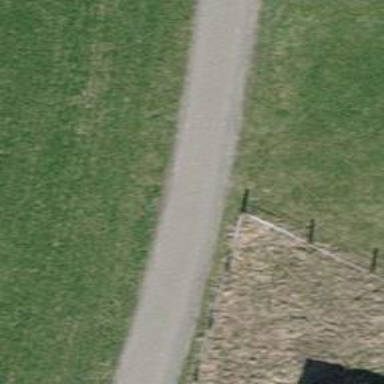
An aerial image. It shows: Unclassified asphalt road suitable for agricultural vehicles.